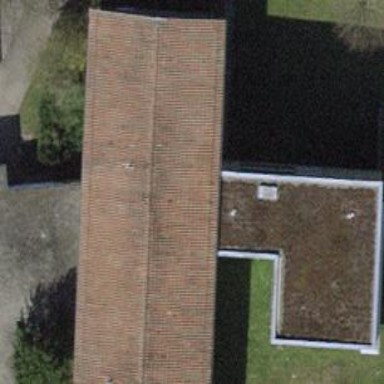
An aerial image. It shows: School building.